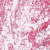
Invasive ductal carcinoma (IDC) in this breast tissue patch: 0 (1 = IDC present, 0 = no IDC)